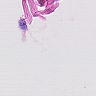
Metastatic tissue present: no